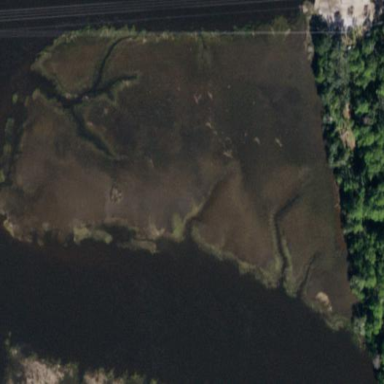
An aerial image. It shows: Marshy wetland area.